Question: I found <URL> css framework, unfortunately, it lacks gem support like what Twitter bootstrap does.
So I downloaded their sass source and tried to integrate into rails asset pipeline albeit with errors.
'''
Undefined variable: "$button-height".
(in /app/assets/stylesheets/components/_buttons.scss:4)
'''
Or should I put that into /lib folder?
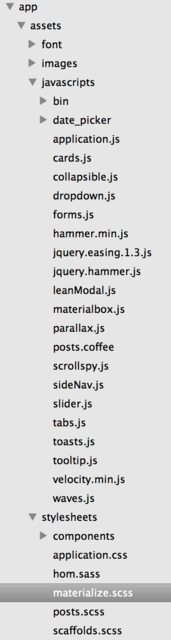
Answer: You can youse 'bower' or use this gem <URL>
I've had some issues with materialize fonts using bower, I suggest use the gem =)